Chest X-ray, AP view. Patient: 48 years old, sex M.
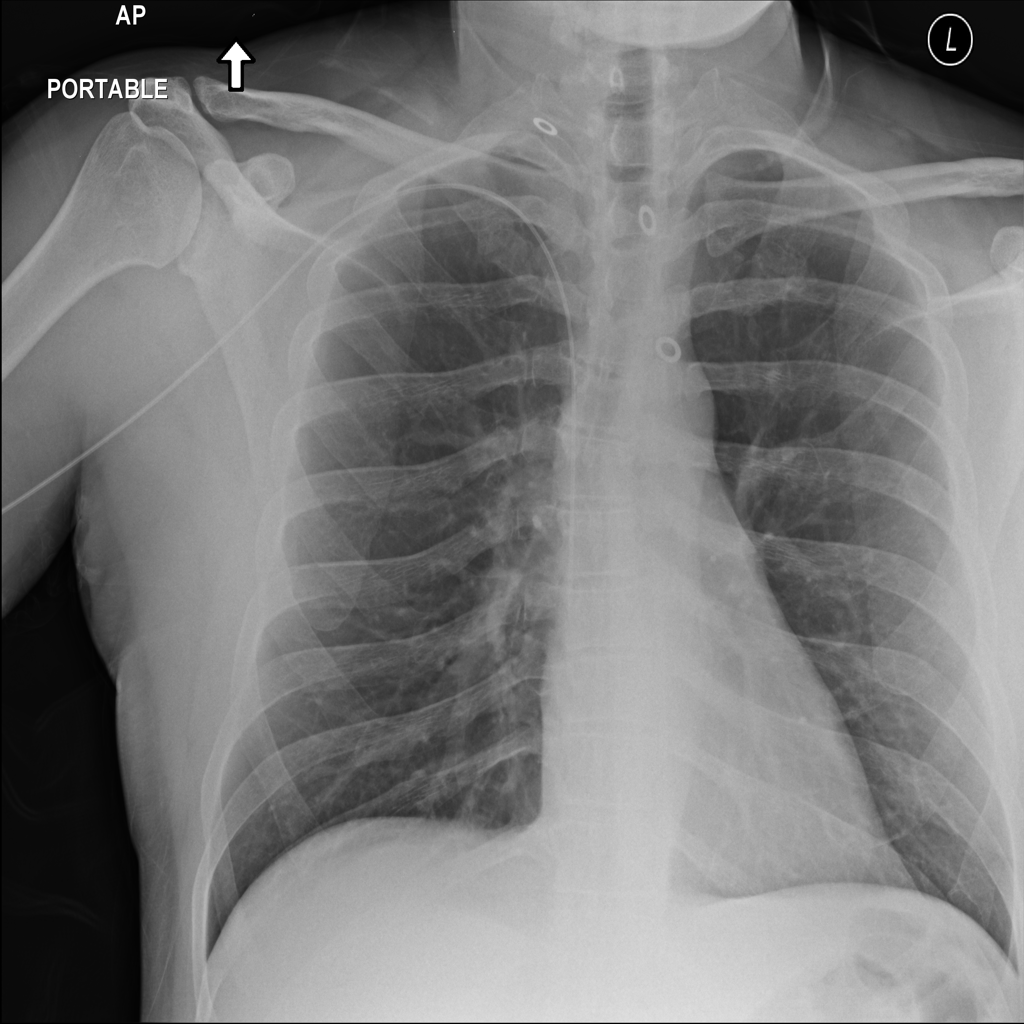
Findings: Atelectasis